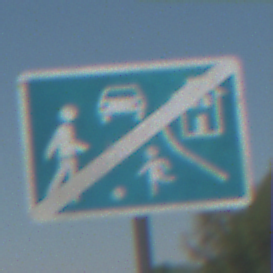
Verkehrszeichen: EndeVerkehrsberuhigterBereich
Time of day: Midday
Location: Outdoor (Nature)
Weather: Clear
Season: NotSpecified
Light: Natural